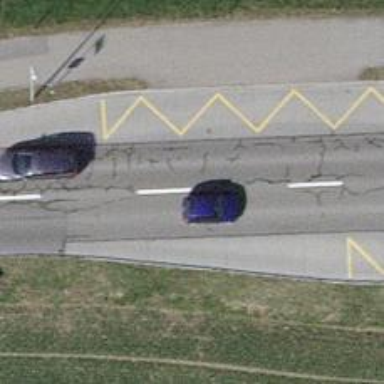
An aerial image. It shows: Bus stop with designated stop position for public transport.